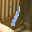
Label: 1